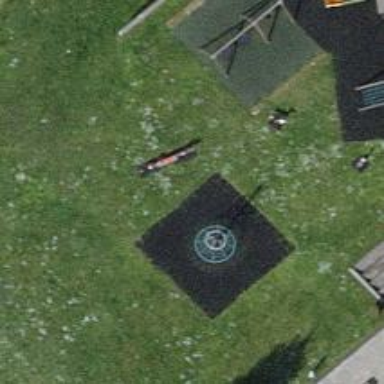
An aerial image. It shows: Playground area with tartan surface.